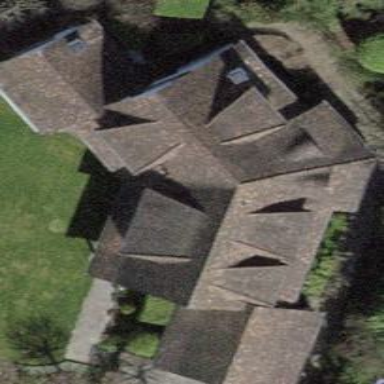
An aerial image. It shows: Building with tiled roof.